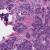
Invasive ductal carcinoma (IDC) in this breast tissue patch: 1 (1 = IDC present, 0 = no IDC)